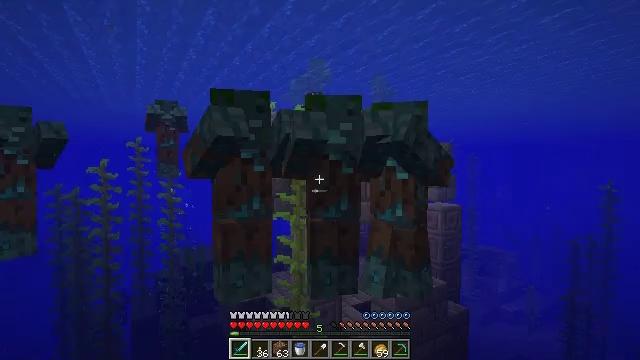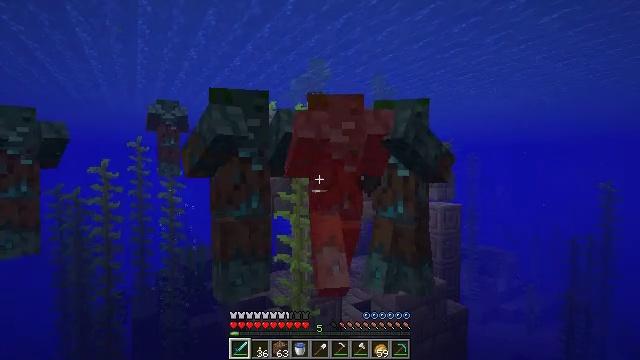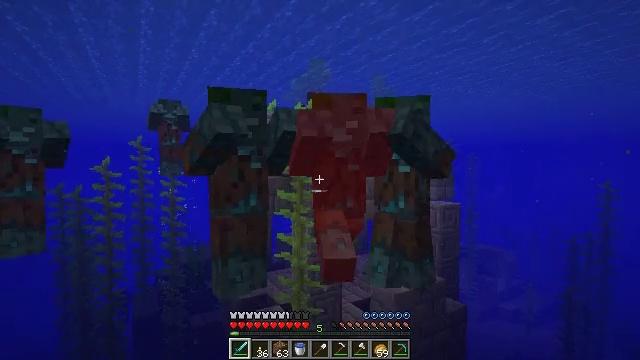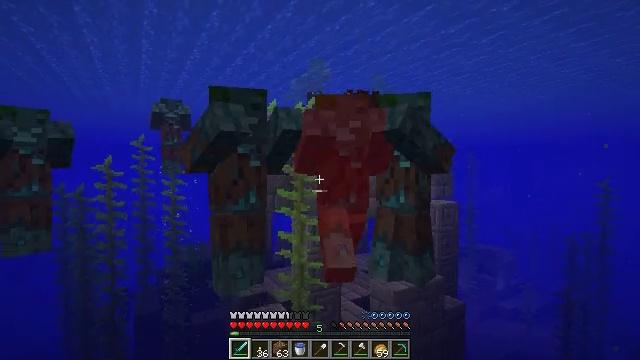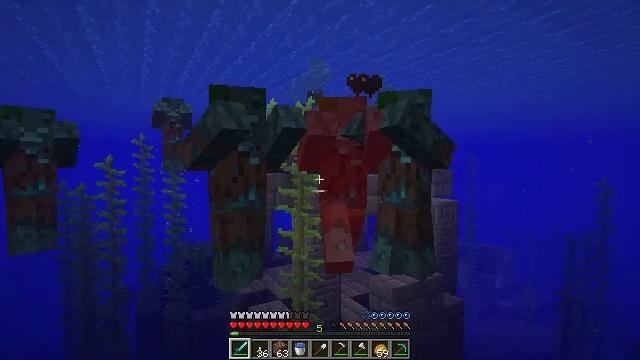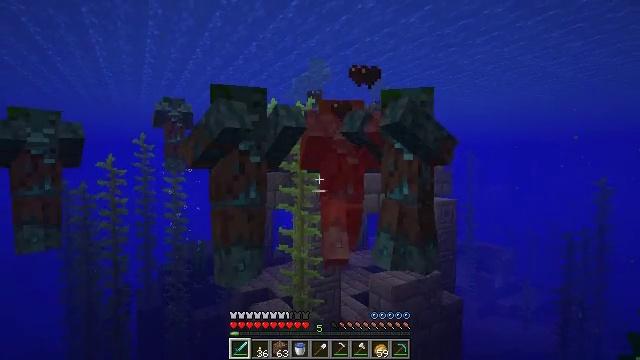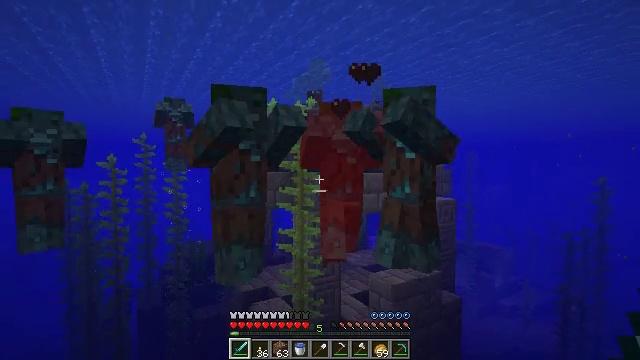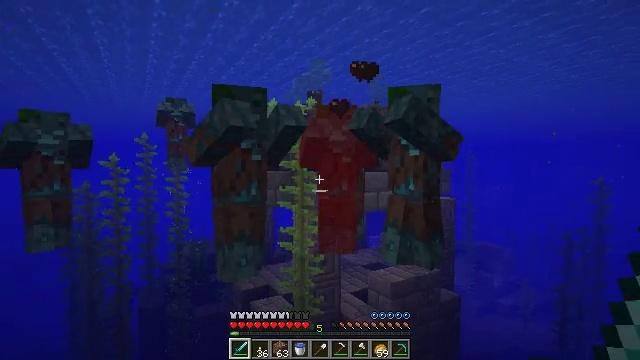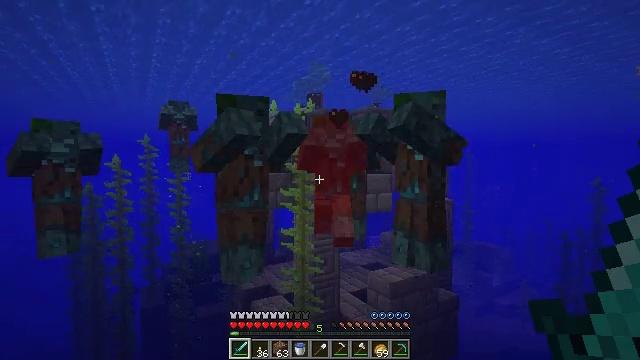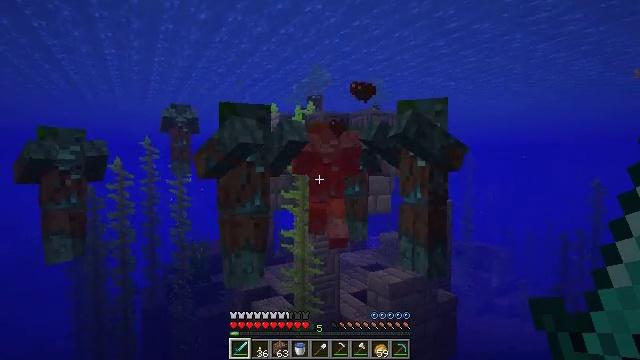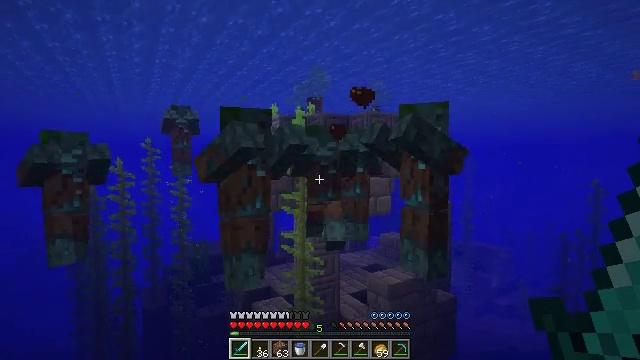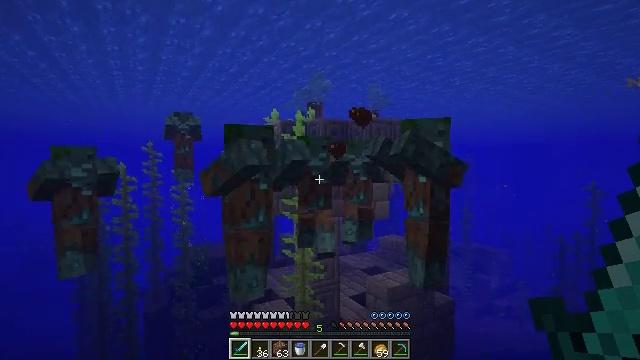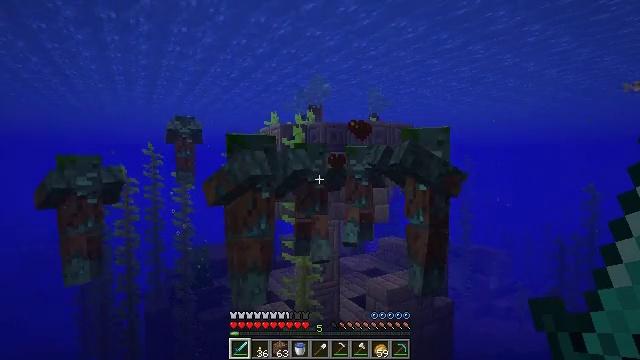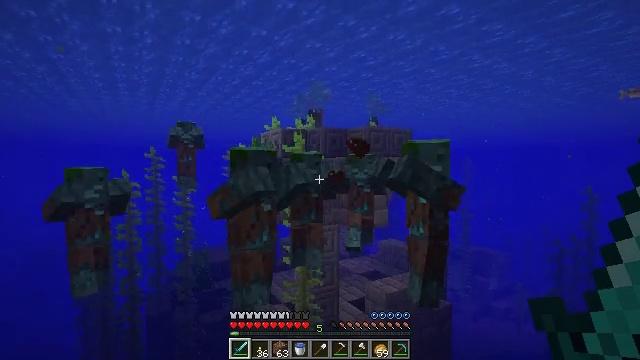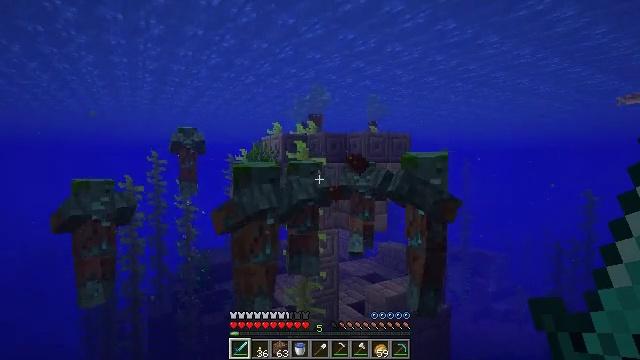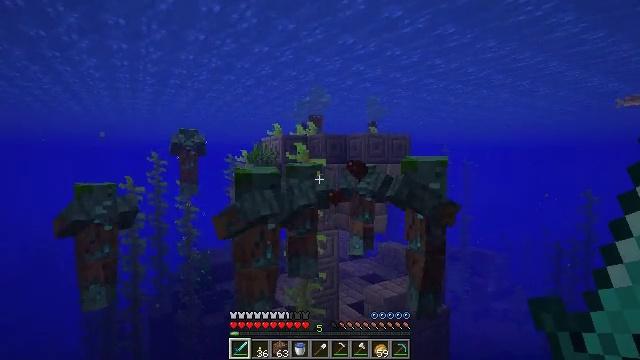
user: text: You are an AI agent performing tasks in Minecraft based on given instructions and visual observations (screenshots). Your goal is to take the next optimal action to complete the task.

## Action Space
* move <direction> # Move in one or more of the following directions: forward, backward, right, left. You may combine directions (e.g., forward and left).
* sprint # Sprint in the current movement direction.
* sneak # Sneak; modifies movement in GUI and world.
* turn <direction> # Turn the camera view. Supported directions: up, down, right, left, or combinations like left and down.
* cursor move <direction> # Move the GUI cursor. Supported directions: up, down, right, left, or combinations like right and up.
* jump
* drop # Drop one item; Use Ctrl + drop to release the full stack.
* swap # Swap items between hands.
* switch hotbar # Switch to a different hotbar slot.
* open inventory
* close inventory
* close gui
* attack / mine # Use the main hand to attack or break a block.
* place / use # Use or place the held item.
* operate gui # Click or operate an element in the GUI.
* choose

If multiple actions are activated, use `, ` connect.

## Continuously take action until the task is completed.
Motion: motion action
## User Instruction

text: Combat the drowned.
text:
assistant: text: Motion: move back
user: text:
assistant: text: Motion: move back
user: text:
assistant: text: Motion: move back
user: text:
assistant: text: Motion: move back
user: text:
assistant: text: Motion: move back
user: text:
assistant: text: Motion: move back
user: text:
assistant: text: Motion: move back, jump
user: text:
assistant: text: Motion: move back, jump
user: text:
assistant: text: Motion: move back, jump
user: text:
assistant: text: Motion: move back, jump
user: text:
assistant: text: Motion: move back, jump
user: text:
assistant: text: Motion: move back, jump
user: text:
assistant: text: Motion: move back, jump
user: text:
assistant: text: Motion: move back, jump
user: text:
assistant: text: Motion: move back, jump
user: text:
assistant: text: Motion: turn down, jump
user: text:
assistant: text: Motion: turn right and down, jump
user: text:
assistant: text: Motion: turn right and down, jump
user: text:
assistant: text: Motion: turn down, jump
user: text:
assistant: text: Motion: turn down, jump
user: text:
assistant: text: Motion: turn down, jump
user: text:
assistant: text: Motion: turn down, jump
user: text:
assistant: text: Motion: jump
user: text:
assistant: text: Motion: jump
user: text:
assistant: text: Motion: jump
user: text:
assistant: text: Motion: jump
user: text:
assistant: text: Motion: jump
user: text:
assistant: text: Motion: jump
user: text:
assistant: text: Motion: jump
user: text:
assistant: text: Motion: jump